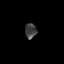
Tissue: lung
Cell type: Others
Senescence score: 0.1631
Nuclear area (px): 169
Mean DAPI intensity: 67.497